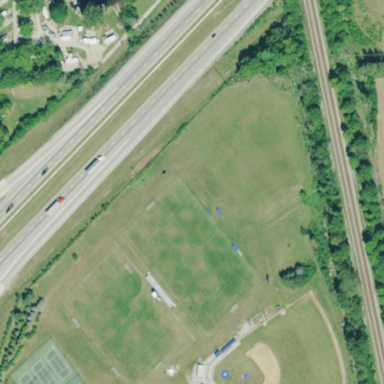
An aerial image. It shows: Soccer pitch designated for leisure and sports activities.